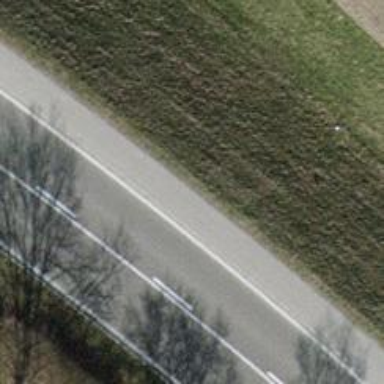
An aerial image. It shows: Asphalt sidewalk with embankment.